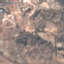
Land use / land cover class: PermanentCrop